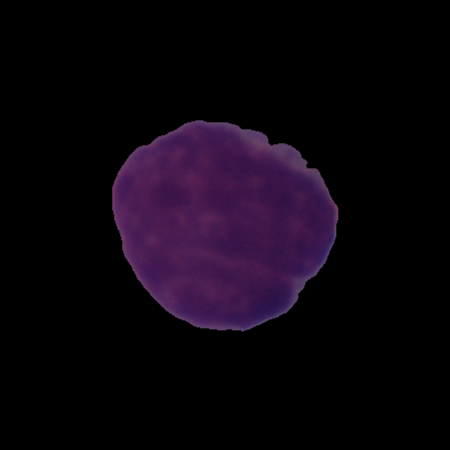
Label: cancer